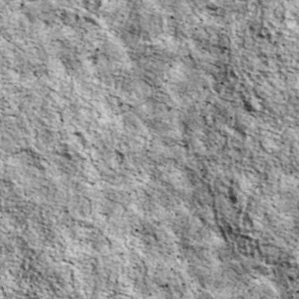
Label: non_frost